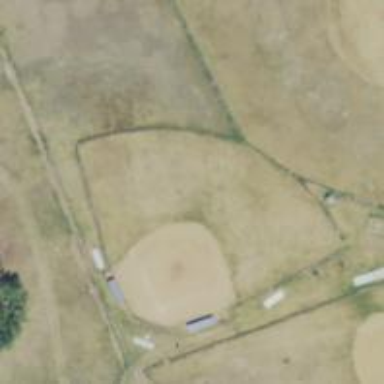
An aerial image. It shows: Baseball pitch for leisure land activities.